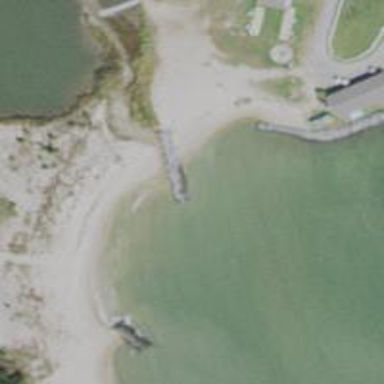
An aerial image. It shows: Breakwater structure.